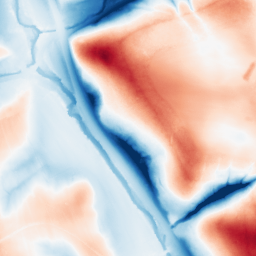
Category: trend_removal
Decomposition family: local_polynomial
Decomposition parameters: window_size: 101
degree: 3
Upsampling method: quartic
Upsampling parameters: scale: 2
Upsampling scale: 2